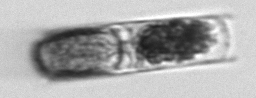
Label: Hemiaulus